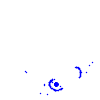
Particle: kaon